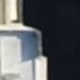
Vehicle type: Car